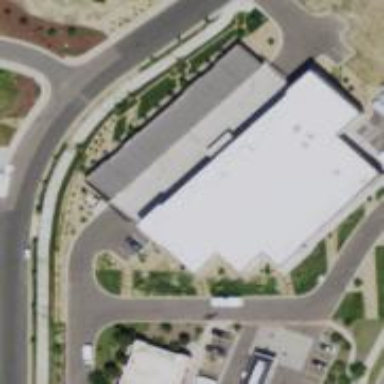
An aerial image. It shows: Building that serves as storage rental shop.